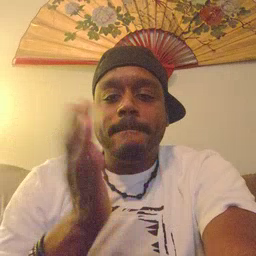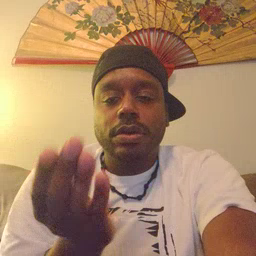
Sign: book